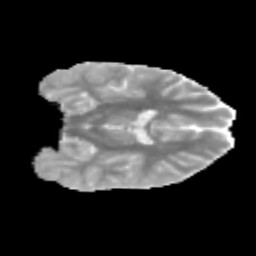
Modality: MD
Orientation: coronal
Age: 11
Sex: male
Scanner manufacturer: siemens
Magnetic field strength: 3 T
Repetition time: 3.8 s
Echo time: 0.07 s